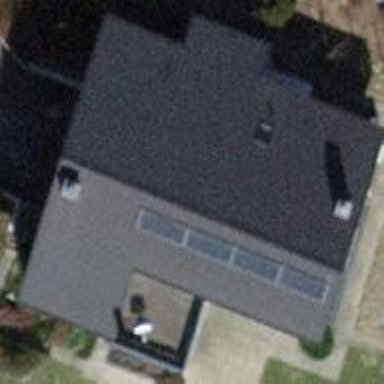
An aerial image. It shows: Detached building with gabled roof.